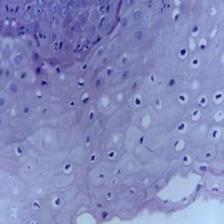
Diagnosis: OSCC